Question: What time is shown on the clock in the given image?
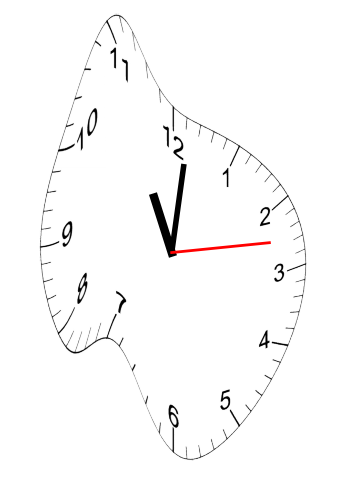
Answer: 11:01:13